Question: My powershell script runs an SQL query and outputs it to EXCEL
'''
$SQL2 = "SELECT
COUNT(DISTINCT EVENT_DESC) AS Number_of_Downloads,
COUNT(DISTINCT dbo.V_SEM_COMPUTER.COMPUTER_NAME) AS Number_of_Computers
FROM
dbo.V_AGENT_SYSTEM_LOG, dbo.V_SEM_COMPUTER
$ws = $wb.Worksheets.Item(2)
$ws.name = "Totals"
$qt = $ws.QueryTables.Add("ODBC;DSN=$DSN;UID=$username;PWD=$password", $ws.Range("A1"), $SQL2)
if ($qt.Refresh()){
$ws.Activate()
$ws.Select()
$excel.Rows.Item(1).HorizontalAlignment = $xlCenter
$excel.Rows.Item(1).VerticalAlignment = $xlTop
$excel.Rows.Item("1:1").Font.Name = "Calibri"
$excel.Rows.Item("1:1").Font.Size = 11
$excel.Rows.Item("1:1").Font.Bold = $true
}
'''
The EXCEL output is

How do I read the value of 2484 into powershell variable?
Right now, I query the database twice, and the value of "Number_of_Computers" changes in a matter of seconds, hence I need to record the value only once.
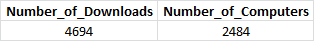
Answer: Get the .Value2 property of the cell in question. This should do it for you:
'''
$NumOfComps = $ws.Cells.item(2).value2
'''
Sorry, you can get an exact cell with:
'''
$NumOfComps = $ws.Range("B2","B2")
'''
That just specifies a single cell range.